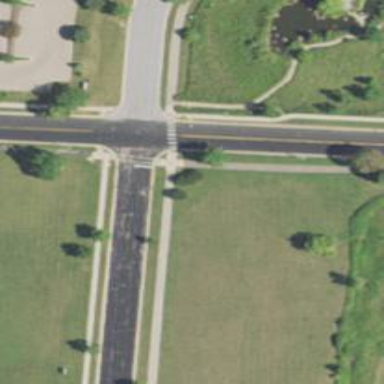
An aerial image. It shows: Footway crossing.